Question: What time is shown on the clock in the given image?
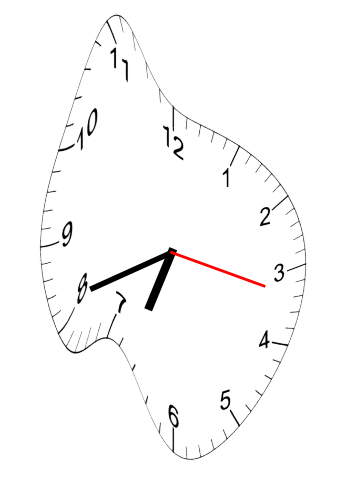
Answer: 06:41:17